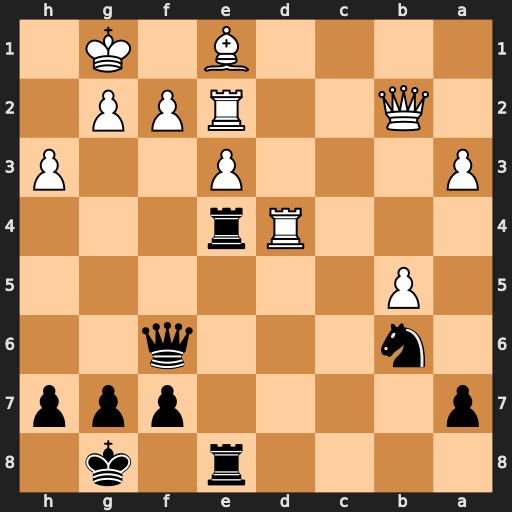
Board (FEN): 4r1k1/p4ppp/1n3q2/1P6/3Rr3/P3P2P/1Q2RPP1/4B1K1
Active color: b
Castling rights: -
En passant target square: -
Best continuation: Qxd4 exd4 Rxe2